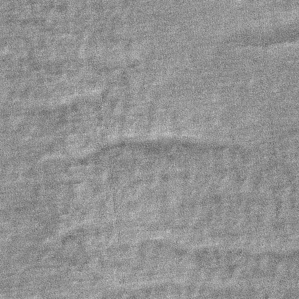
Label: frost